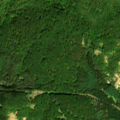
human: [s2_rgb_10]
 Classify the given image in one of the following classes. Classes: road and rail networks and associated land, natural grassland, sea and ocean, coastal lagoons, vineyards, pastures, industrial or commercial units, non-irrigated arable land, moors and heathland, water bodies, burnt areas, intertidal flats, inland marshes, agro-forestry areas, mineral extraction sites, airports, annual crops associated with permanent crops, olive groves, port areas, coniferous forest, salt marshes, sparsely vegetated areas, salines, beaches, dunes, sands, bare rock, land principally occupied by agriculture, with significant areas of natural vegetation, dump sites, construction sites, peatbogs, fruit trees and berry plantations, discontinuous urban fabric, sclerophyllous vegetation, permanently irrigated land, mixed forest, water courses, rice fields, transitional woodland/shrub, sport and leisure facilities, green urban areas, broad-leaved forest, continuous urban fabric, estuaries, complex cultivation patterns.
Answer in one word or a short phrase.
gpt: broad-leaved forest, coniferous forest, transitional woodland/shrub